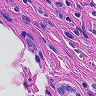
Metastatic tissue present: yes